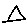
Label: triangle